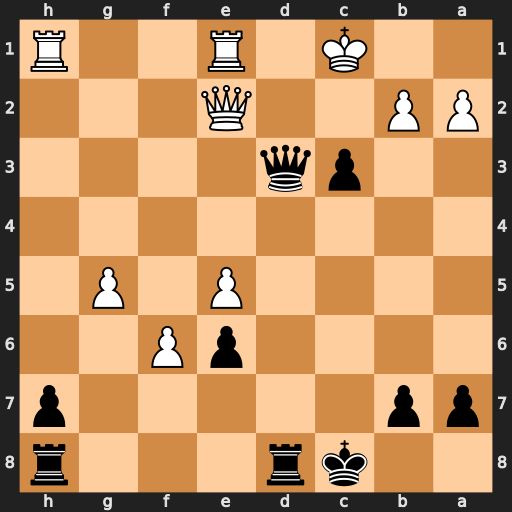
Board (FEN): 2kr3r/pp5p/4pP2/4P1P1/8/2pq4/PP2Q3/2K1R2R
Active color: b
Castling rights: -
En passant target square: -
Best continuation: Qd2+ Qxd2 cxd2+